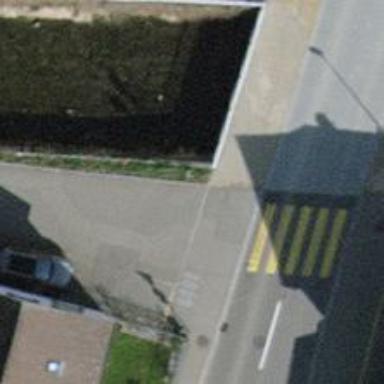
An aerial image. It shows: Sidewalk on asphalt footway bridge.